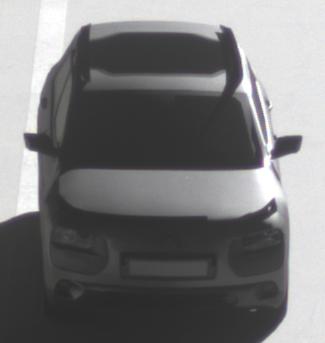
Make: Citroen
Model: C4 Cactus PureTech 75
Detailed model: C4 Cactus
Model produced from: 2014/09
Model produced until: 2015/03
Doors: 5
Color: gray
Road condition: dry road
Daytime: morning or afternoon
Contrast: high contrast